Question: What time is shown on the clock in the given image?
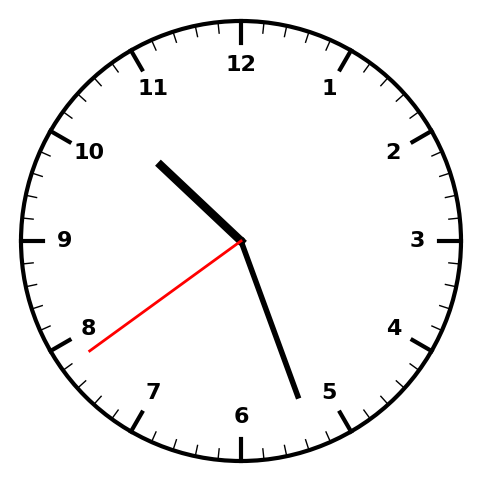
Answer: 10:26:39